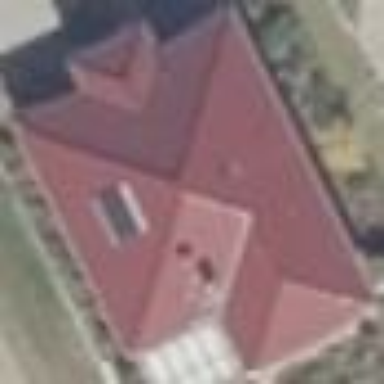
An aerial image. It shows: Detached building with pyramidal roof shape.